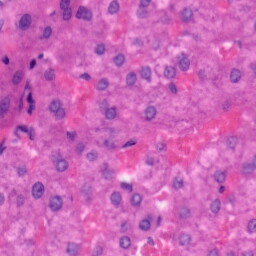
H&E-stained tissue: Liver